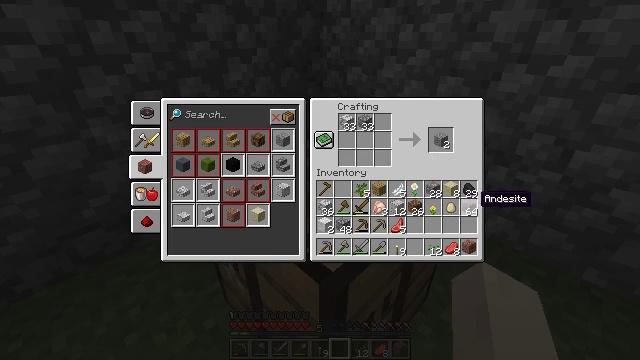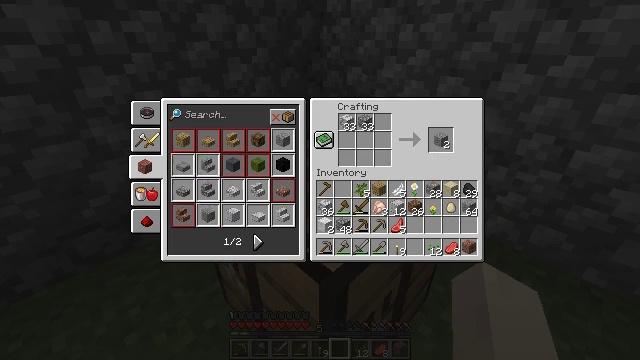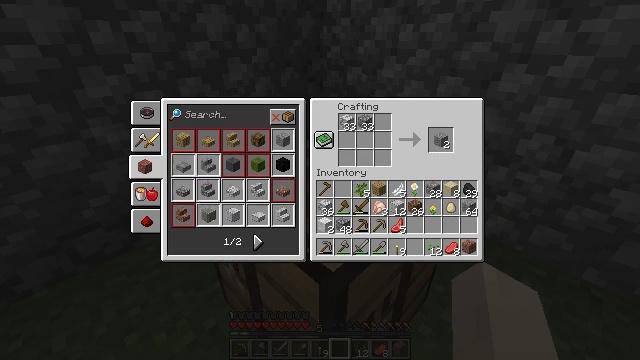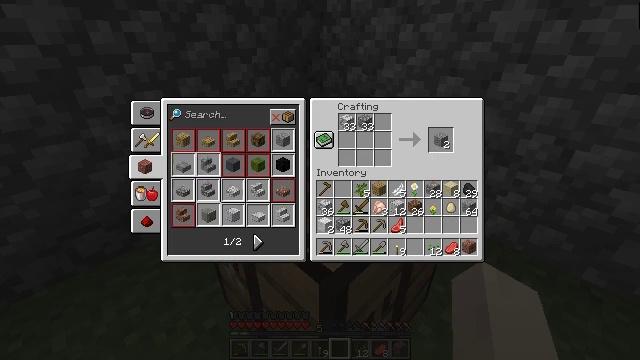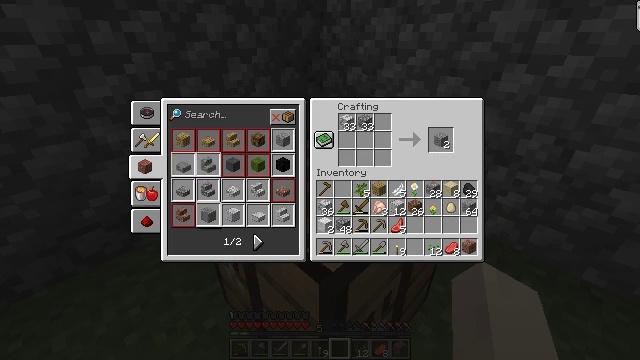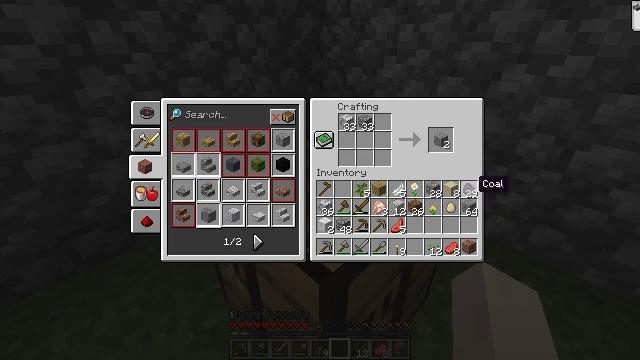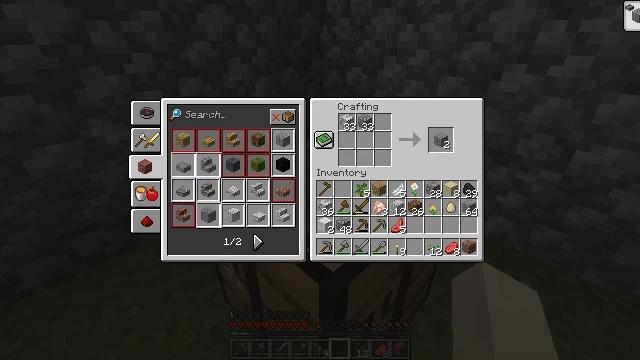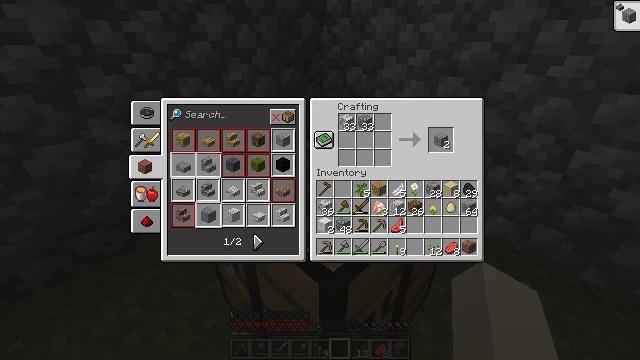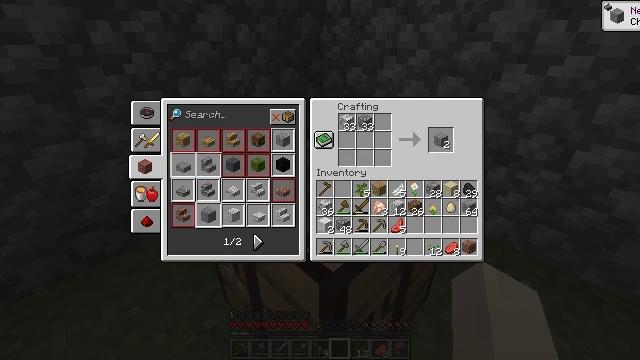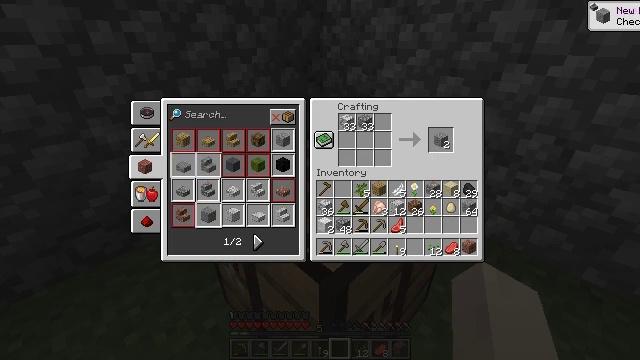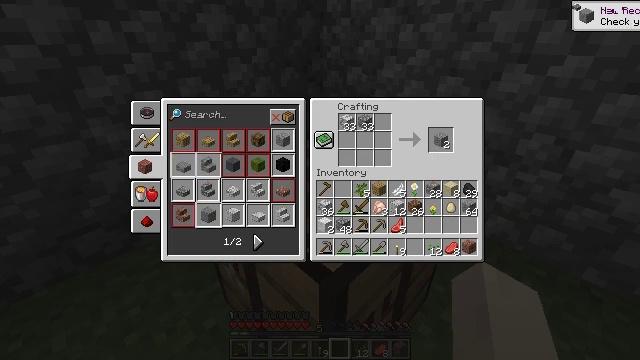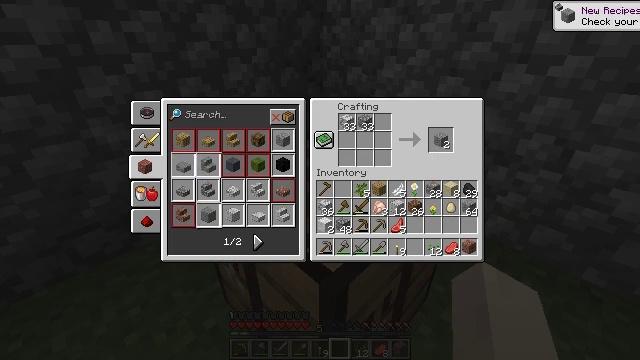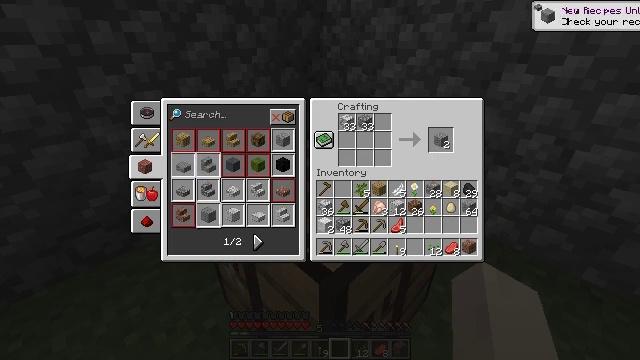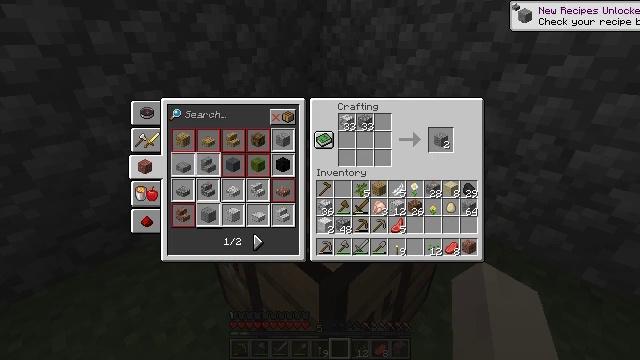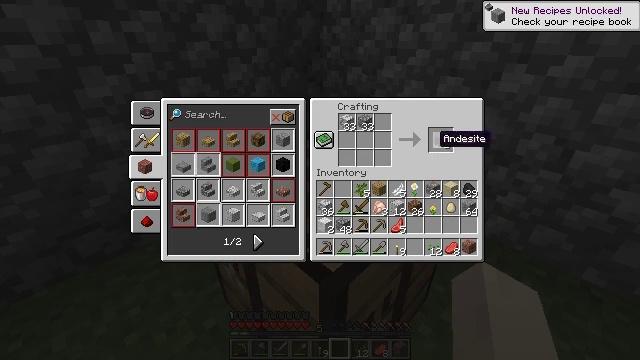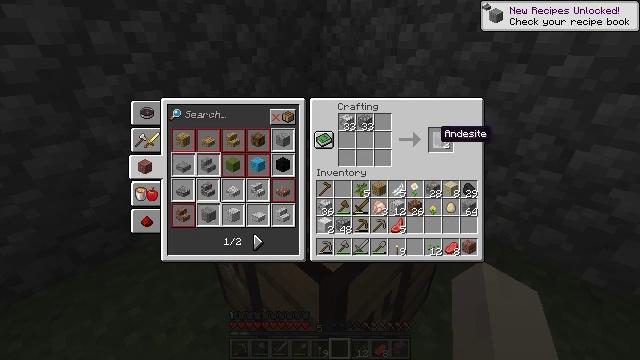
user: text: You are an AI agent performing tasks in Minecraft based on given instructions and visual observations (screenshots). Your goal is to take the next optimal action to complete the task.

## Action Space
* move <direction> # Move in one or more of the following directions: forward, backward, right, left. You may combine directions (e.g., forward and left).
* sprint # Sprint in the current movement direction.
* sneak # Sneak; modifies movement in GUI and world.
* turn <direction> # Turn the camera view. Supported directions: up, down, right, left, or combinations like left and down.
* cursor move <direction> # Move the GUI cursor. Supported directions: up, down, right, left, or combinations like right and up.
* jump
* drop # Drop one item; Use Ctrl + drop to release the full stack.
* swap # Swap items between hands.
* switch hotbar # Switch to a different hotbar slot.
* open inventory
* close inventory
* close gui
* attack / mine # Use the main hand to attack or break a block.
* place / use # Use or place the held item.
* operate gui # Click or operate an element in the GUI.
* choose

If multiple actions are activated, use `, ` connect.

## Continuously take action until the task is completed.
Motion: motion action
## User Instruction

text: Make andesite by combining resources.
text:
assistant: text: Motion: cursor move up
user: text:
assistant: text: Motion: no_op
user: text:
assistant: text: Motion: no_op
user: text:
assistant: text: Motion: no_op
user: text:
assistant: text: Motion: cursor move left
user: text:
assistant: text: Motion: cursor move left and up
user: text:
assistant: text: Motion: cursor move left and up
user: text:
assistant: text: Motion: no_op
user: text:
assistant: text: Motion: no_op
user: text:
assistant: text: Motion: no_op
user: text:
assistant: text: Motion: no_op
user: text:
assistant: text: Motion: no_op
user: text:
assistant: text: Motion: no_op
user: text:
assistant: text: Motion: no_op
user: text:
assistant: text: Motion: no_op
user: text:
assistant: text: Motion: no_op
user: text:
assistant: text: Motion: operate gui
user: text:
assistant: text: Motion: operate gui
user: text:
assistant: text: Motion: operate gui
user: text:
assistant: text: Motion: no_op
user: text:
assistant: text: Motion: operate gui
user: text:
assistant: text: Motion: operate gui
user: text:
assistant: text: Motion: no_op
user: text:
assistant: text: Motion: operate gui
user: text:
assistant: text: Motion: operate gui
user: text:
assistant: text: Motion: operate gui
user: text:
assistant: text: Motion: no_op
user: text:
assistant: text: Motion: operate gui
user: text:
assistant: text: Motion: operate gui
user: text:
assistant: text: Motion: operate gui